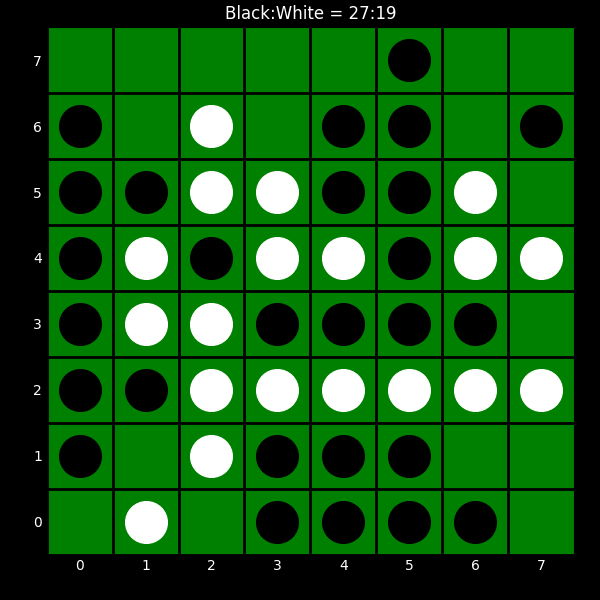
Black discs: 27
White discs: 19